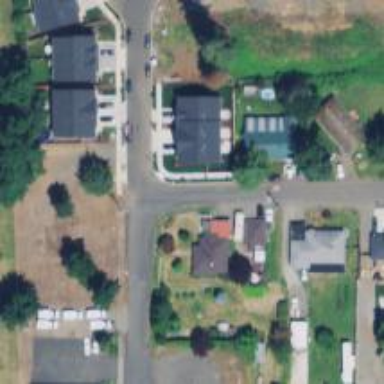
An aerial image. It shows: Residential road with sidewalk on the left.